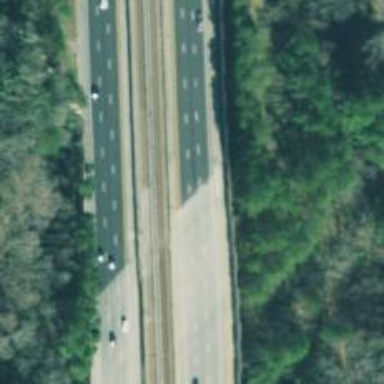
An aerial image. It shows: Motorway bridge.